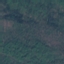
Label: Forest